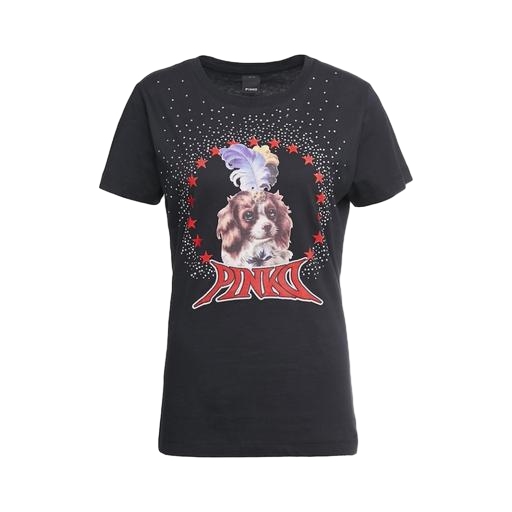
pink embellished concert t-shirt, multicolor black falabella t-shirt, multicolor punk t-shirt, white background